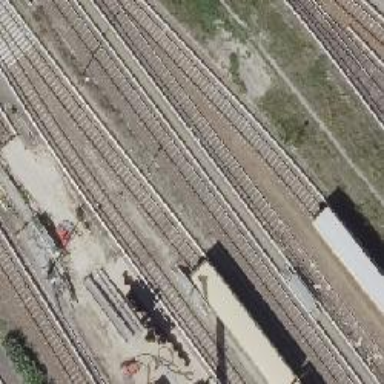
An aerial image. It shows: Railway signal.